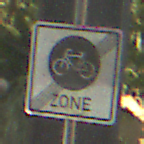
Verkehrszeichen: EndeFahrradzone
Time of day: SunriseSunset
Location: Outdoor (Suburban)
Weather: Clear
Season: NotSpecified
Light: Natural